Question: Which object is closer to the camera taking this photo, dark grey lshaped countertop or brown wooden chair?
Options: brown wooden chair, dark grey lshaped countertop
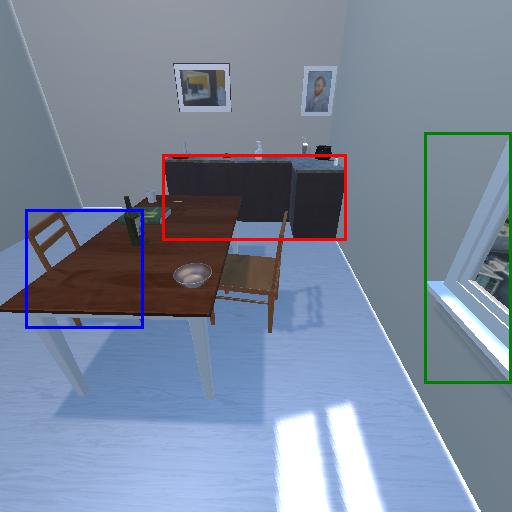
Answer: brown wooden chair